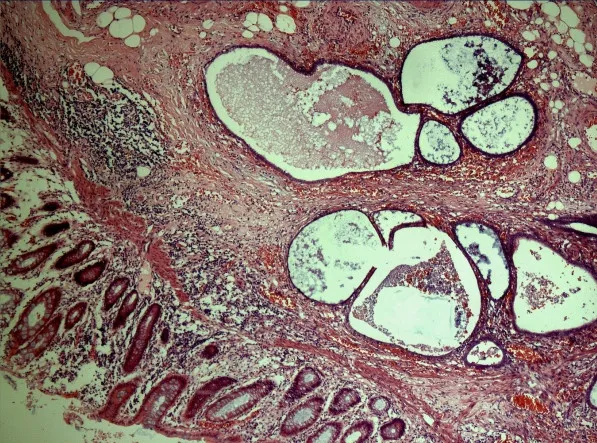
Low power (5 x 10) view of caecal wall showing endometriotic glands and stroma within the submucosa. Haematoxylin and eosin stain.
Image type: pathology (h&e)